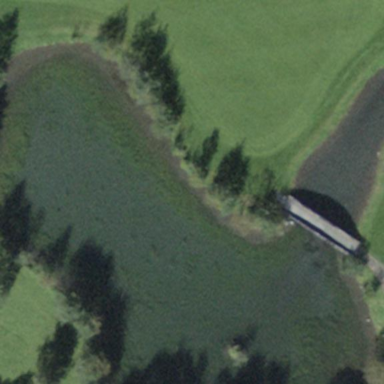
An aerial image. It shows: Peaceful pond surrounded by nature.